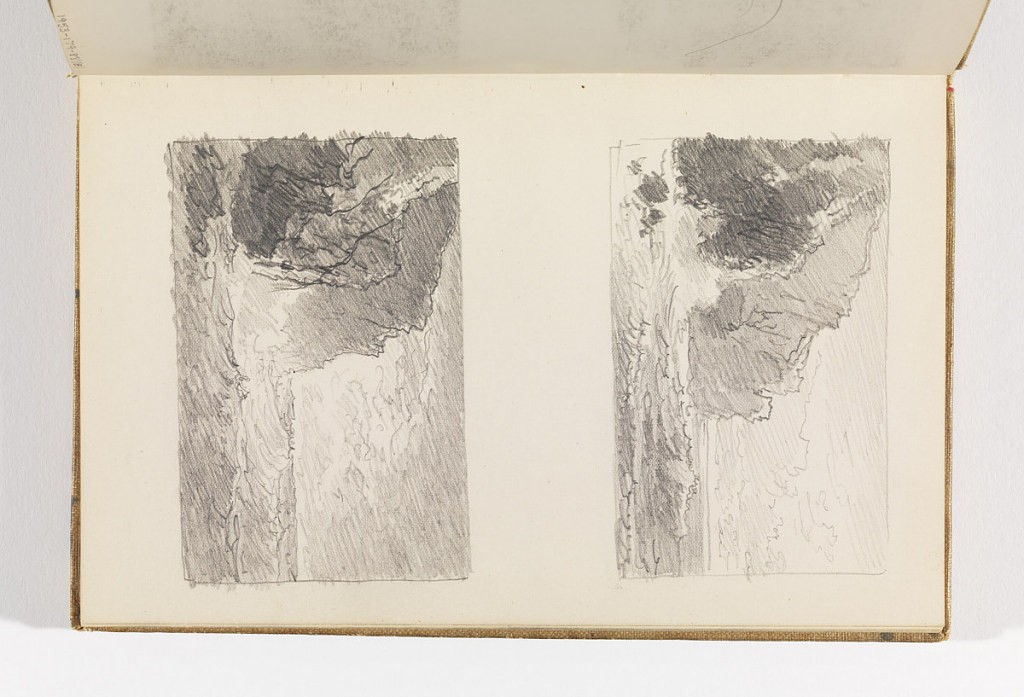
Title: Two Small Studies of Sea with Cliffs on Left
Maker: William Trost Richards, American, 1833–1905
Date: after 1878
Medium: Graphite on cream wove paper
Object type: Sketchbook folio
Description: Above: choppy sea with two layers of cliffs on left stretching to center; Below: choppy sea with two layers of cliffs on left.